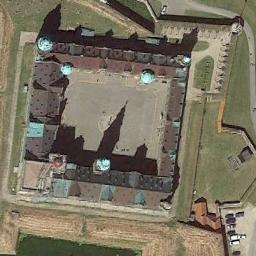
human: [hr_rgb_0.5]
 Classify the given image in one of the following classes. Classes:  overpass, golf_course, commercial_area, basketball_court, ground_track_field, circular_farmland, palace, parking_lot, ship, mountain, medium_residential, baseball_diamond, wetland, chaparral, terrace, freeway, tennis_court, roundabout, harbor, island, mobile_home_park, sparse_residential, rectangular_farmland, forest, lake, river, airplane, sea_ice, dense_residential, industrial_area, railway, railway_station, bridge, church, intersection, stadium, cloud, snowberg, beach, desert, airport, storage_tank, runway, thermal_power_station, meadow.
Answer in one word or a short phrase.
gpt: palace